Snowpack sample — Loveland Pass, Silver Plume, Colorado, USA (2/11/26, 12:00 PM MST)
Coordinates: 39.663, -105.886
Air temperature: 35 °F
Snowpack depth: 82 cm
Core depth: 10 cm
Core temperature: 17.6 °F
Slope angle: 13°, slope face: 12°
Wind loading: high
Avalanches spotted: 1
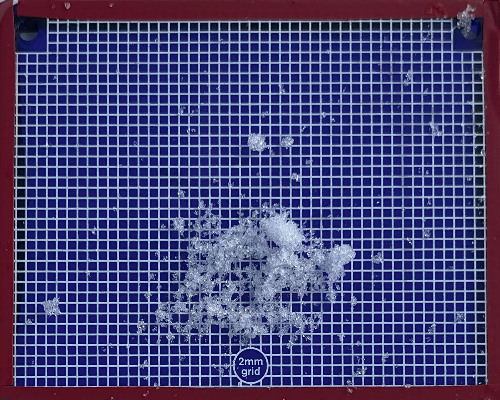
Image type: profile
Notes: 1 small avalanche spotted on the north side of the bowl, lots of wind loading